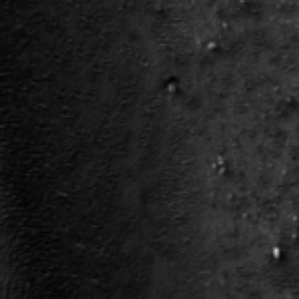
Label: frost